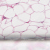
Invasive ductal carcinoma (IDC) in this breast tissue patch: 0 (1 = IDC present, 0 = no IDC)